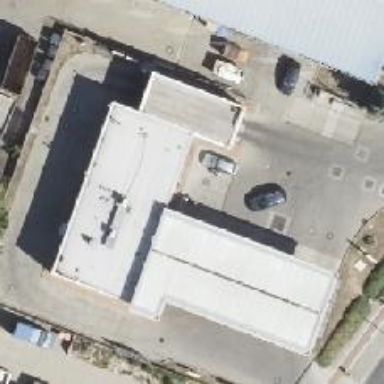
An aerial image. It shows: View of roof of building.